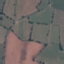
Land use / land cover: Pasture